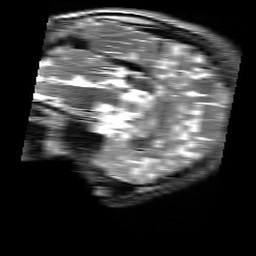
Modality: T2w
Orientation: sagittal
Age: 21
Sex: male
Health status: healthy
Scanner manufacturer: siemens
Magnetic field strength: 3 T
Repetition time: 4.01 s
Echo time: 0.116 s